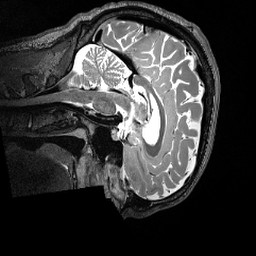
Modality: T2w
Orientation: sagittal
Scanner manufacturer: siemens
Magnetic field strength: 3 T
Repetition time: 3.2 s
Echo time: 0.567 s